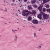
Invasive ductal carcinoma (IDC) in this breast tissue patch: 0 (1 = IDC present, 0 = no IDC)